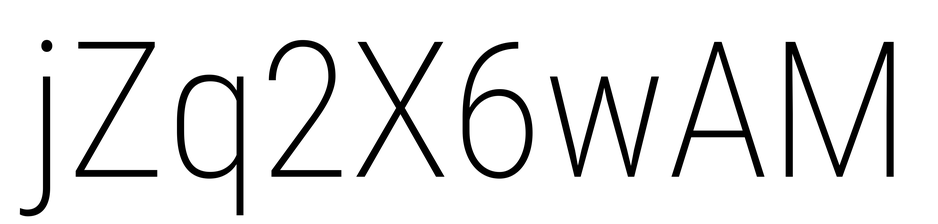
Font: Roboto_Condensed_ExtraLight